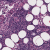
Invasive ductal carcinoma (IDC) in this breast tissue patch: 0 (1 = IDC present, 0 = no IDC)